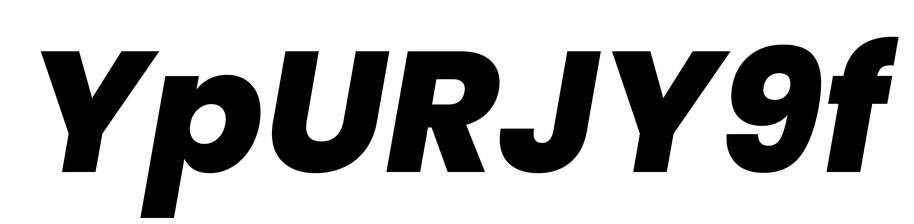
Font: Poppins-ExtraBoldItalic